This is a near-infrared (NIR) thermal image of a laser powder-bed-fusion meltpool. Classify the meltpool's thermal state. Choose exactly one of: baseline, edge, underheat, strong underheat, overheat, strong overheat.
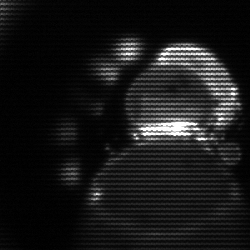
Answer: edge